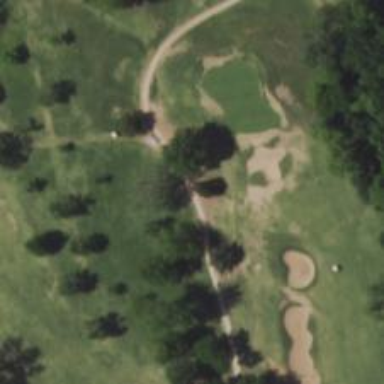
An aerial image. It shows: Service road used as golf cart path.